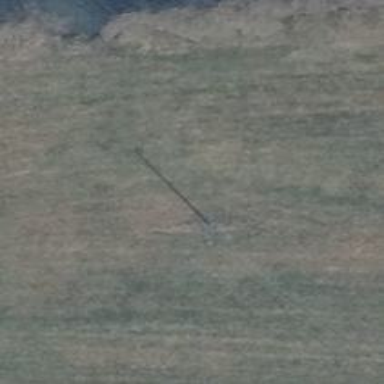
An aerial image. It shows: Minor power line.